Field crop: maize
Growth stage: 2
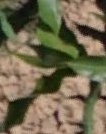
Species: maize